Question: In my later days of writing jQuery as raw as possible, and not having loads of jQuery plugins stacking up and slowing my page down - I'm trying to create my own slider.
I have created a fiddle of how far I have got so far.
My HTML markup is not dynamic - and the slide animate process is positional only.
The complications I'm having is the animations have to fully run before the next animation can begin which makes my animations begin to queue up if you hover the menu lots.
I need an animation to stop half way though if the hover changes, and automatically run to the next animate position. Hope this makes sense, you will see what I mean in the <URL>.
Also, I want the animation to automatically run through each slide and 2000ms - and if the slide itself is hovered, I would like it to pause.
I know I'm pretty much asking for someone to write me a custom slider script, but it would so helpful and intuitive to see how a raw one is written with out a plugin.
I need my slider to be lightweight, hence not generating extra markup. Like all the plugins I've tried just are to heavy and too much. I like plain jquery.
Any help would be sooo appreciated. Thanks
Please see my miniature fiddle example using the latest jQuery.
<URL>

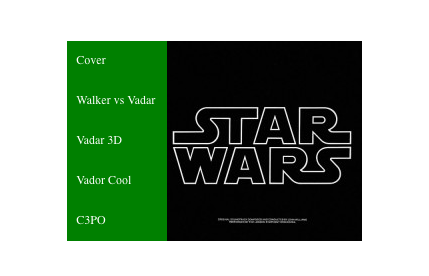
Answer: Sloppy but may help get you get started
'''
var banners = $('.banner-slides'),
controls = $('.banner-menu'),
cycle = true,
current = 0;
doCycle();
controls.find('li').hover(function() {
controls.children().removeClass('hover');
$(this).addClass('hover');
animate($(this).index());
cycle = false;
}, function() {
cycle = true;
});
function doCycle() {
if (cycle) {
if (controls.find('.hover').length > 0) {
if (controls.find('.hover').next().length > 0) {
var next = controls.find('.hover').next();
controls.children().removeClass('hover');
next.addClass('hover');
animate(current);
}
else {
controls.children().removeClass('hover');
controls.children().first().addClass('hover');
animate(0);
}
}
else {
controls.children().first().addClass('hover');
animate(0);
}
}
setTimeout(doCycle, 2000);
}
function animate(pos) {
banners.stop().animate({top: pos * -200});
current = pos + 1;
}
'''
<URL>